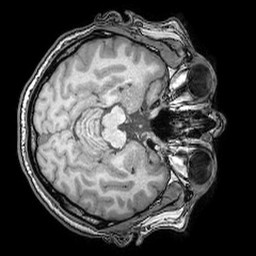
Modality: T1w
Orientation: axial
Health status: ill
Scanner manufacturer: philips
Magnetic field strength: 3 T
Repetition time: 0.007 s
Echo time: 0.003501 s